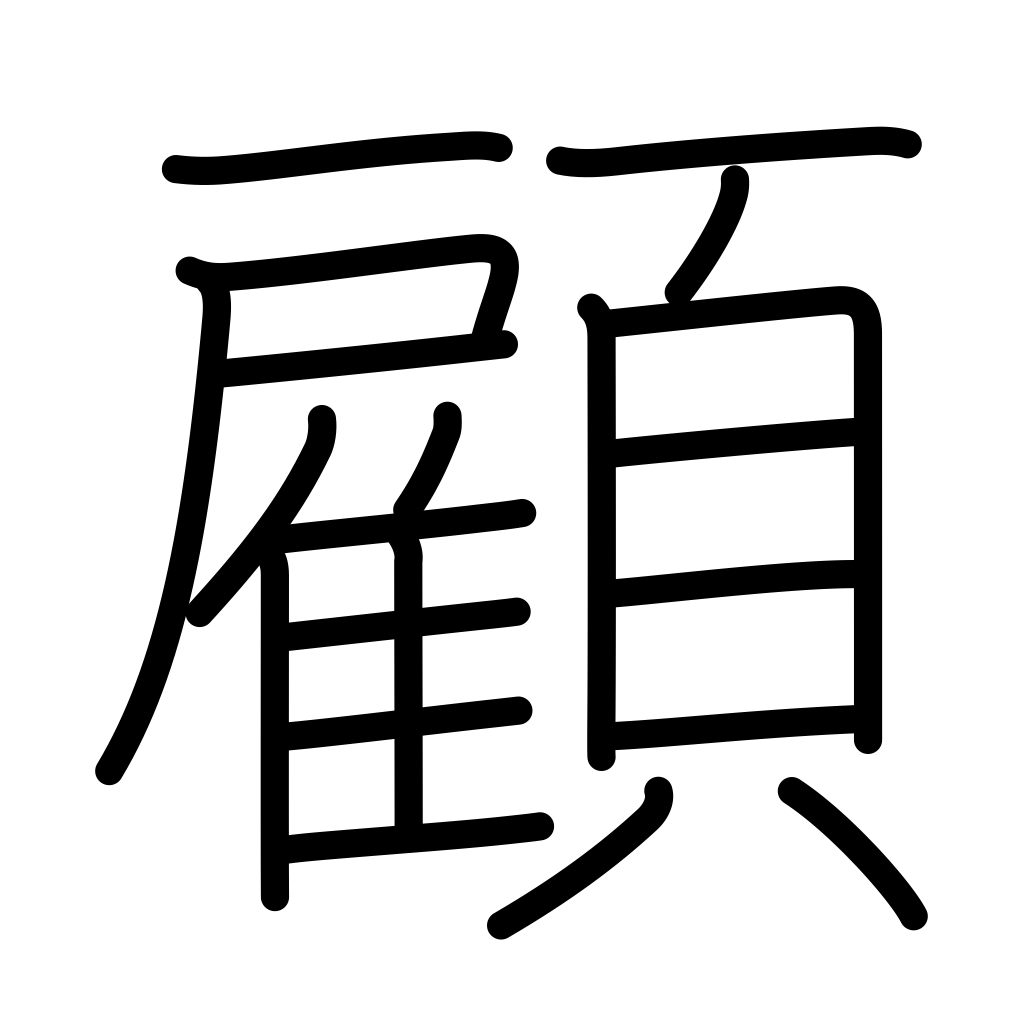
Meaning: look back, review, examine oneself, turn around